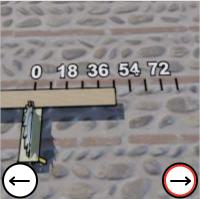
Task: length
Answer: 45
First scale value: 18.0